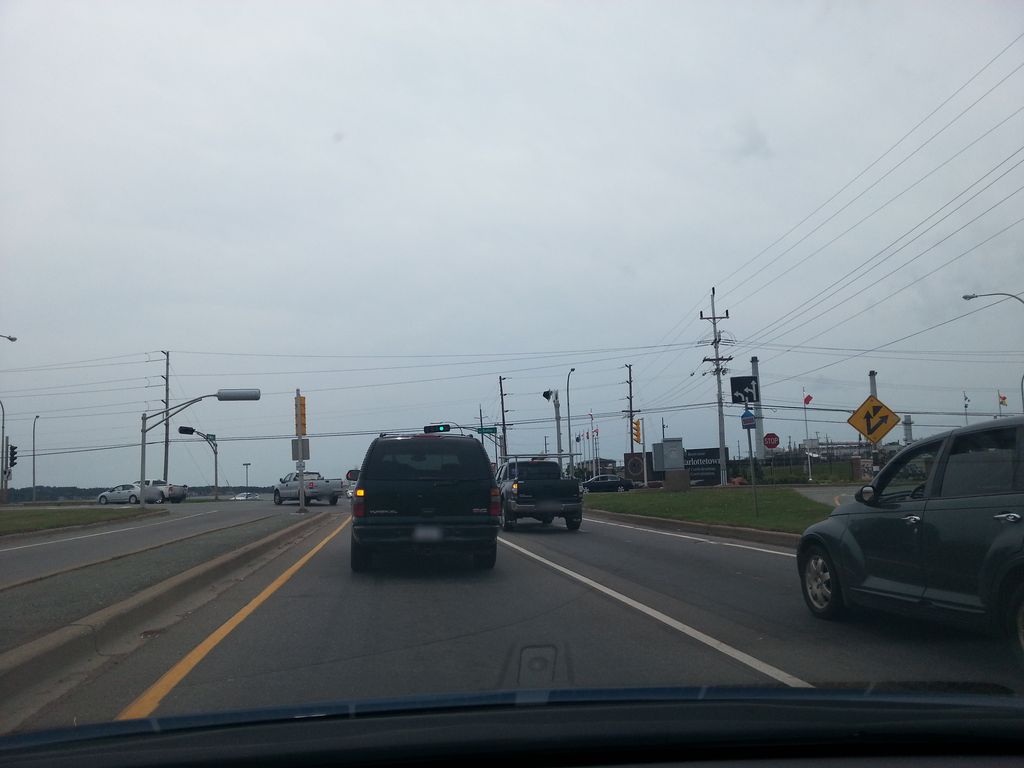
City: charlottetown